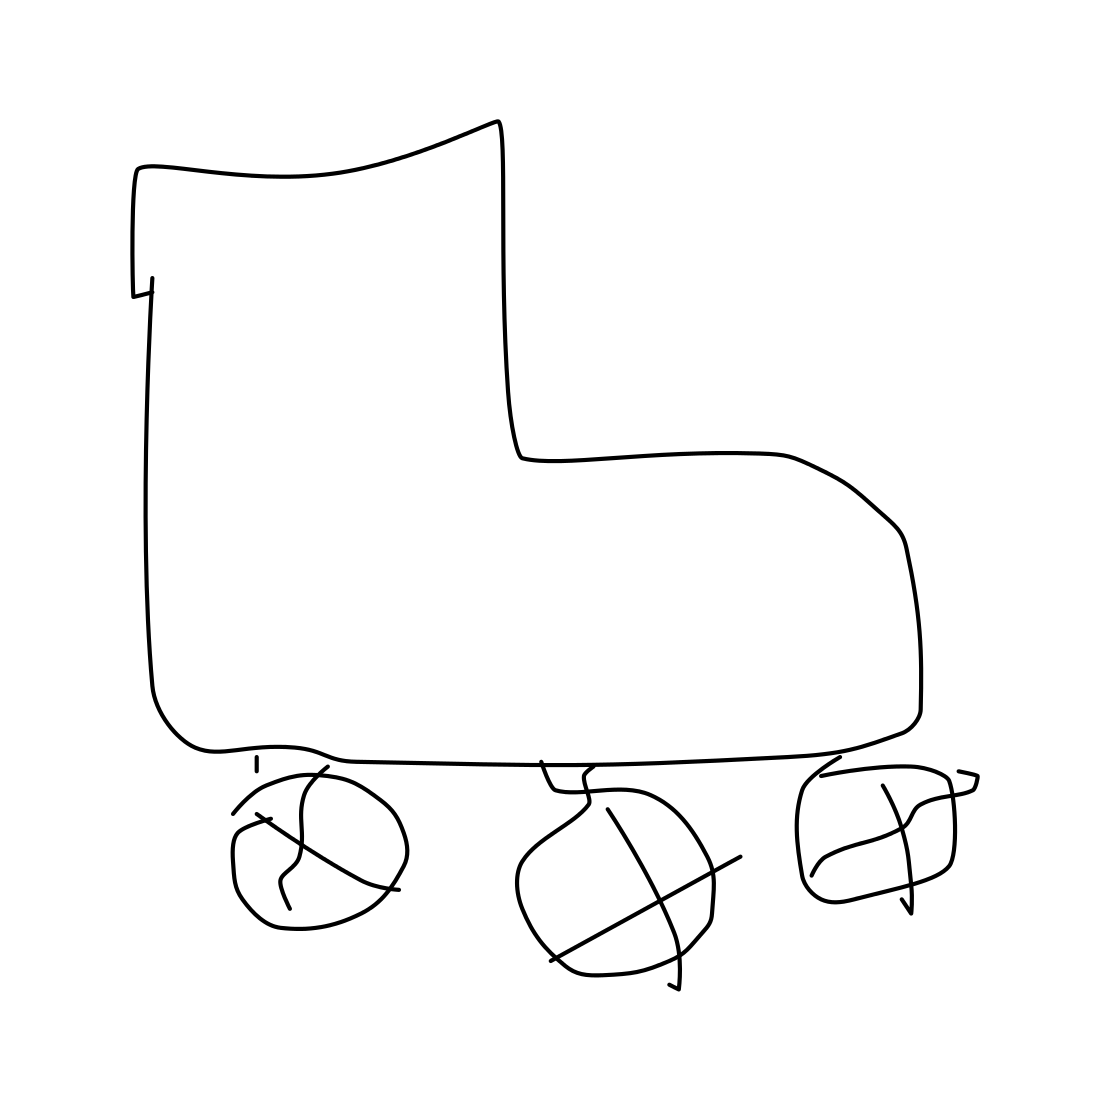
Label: rollerblades